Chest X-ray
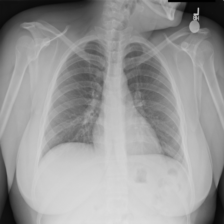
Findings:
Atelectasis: negative
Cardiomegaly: negative
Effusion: negative
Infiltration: negative
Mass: negative
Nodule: positive
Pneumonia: negative
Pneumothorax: negative
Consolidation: negative
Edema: negative
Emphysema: negative
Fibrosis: negative
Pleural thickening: negative
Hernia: negative